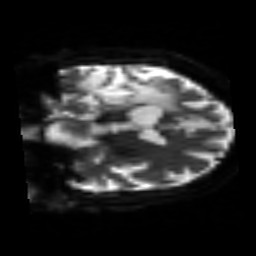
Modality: sbref
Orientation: coronal
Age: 54
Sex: male
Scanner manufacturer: siemens
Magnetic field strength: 3 T
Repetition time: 3.2 s
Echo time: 0.081 s